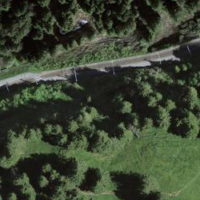
EUNIS habitat code: 44
Species observed at this site:
Episyrphus balteatus
Parnassia palustris
Saxifraga aizoides
Bartsia alpina
Pinguicula alpina